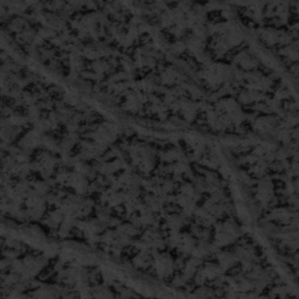
Label: frost